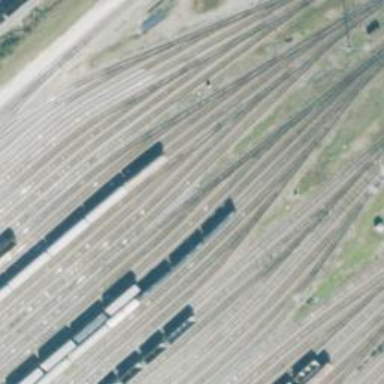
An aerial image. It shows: Railway yard used for servicing trains.